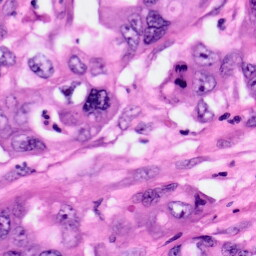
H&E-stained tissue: Pancreatic